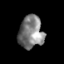
Tissue: skin
Cell type: Epithelial cells
Senescence score: 0.253
Nuclear area (px): 777
Mean DAPI intensity: 128.541